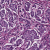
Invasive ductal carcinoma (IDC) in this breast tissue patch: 1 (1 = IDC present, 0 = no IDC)